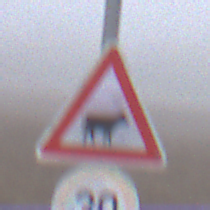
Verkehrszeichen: ViehtriebLinks
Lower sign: Geschwindigkeit30
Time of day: MorningAfternoon
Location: Outdoor (RoadRail)
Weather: Overcast
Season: NotSpecified
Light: Natural